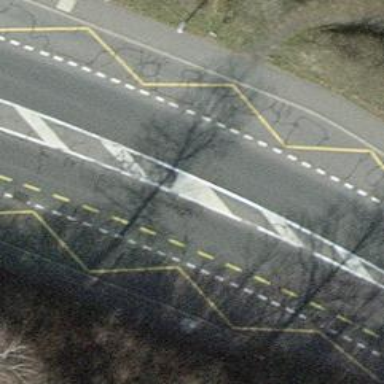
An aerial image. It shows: Bus stop with stop position for public transport.